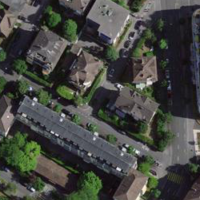
EUNIS habitat code: 54
Species observed at this site:
Viburnum tinus
Lobularia maritima